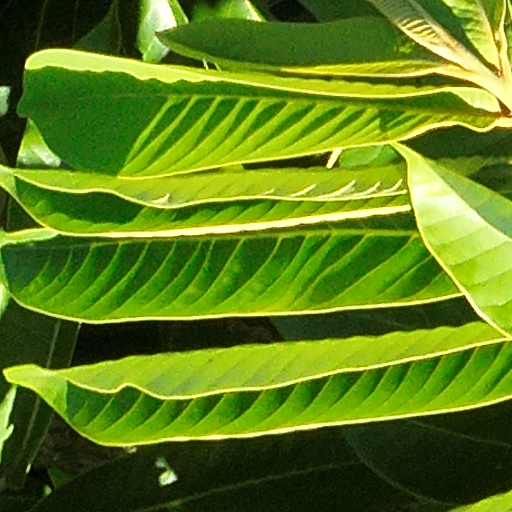
Species: Virola surinamensis
GBIF accepted scientific name: Virola surinamensis
Crown area (m\u00b2): 110.582